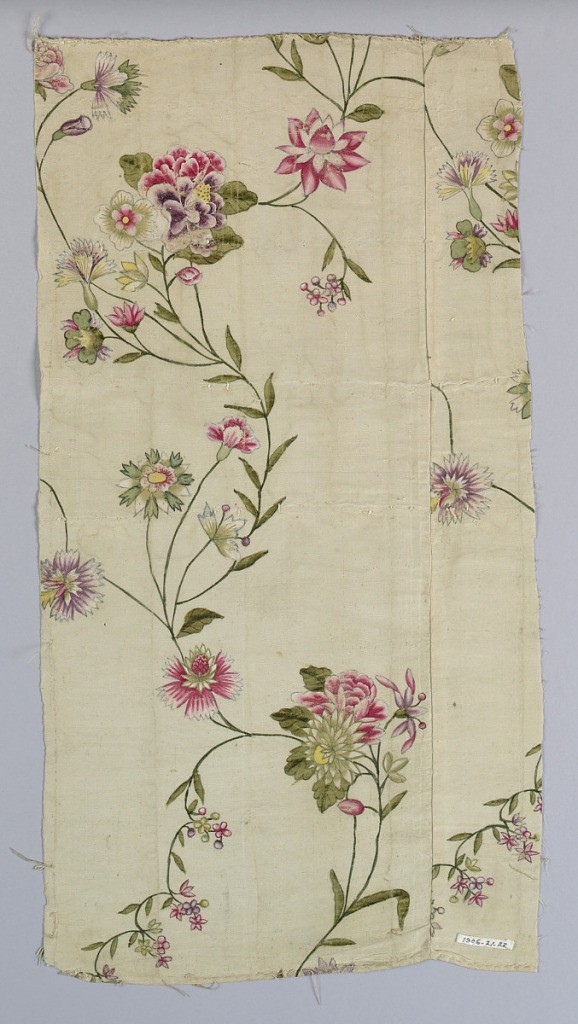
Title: Fragment
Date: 18th century
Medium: tempera on silk Technique: painted on plain weave
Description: White horizontally ribbed ground with a design of slender serpentine stems with large blossoms of carnation, lotus, peony and chrysanthemums in red, purple, yellow and green.